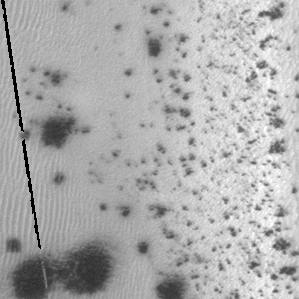
Label: frost